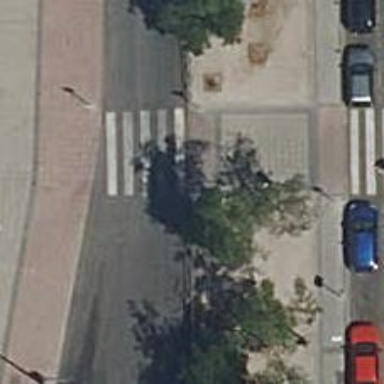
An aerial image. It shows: Kerb barrier.